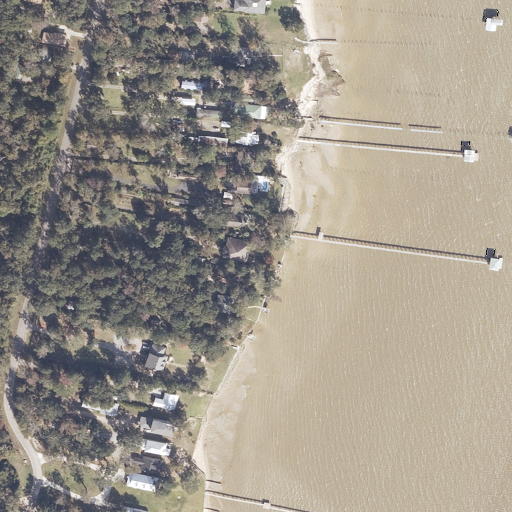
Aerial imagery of cape in Alabama named Deer River Point containing open water, open development, woody wetlands, low intensity development, medium intensity development, evergreen forest, high intensity development, and herbaceous wetlands